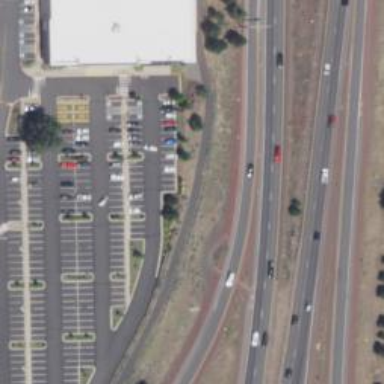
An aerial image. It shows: Trunk link highway.